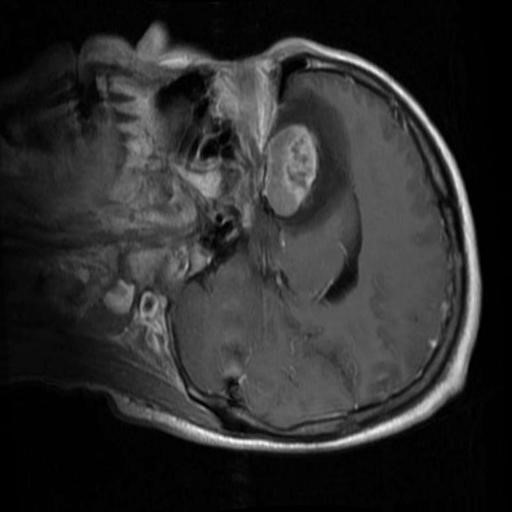
Label: brain_menin